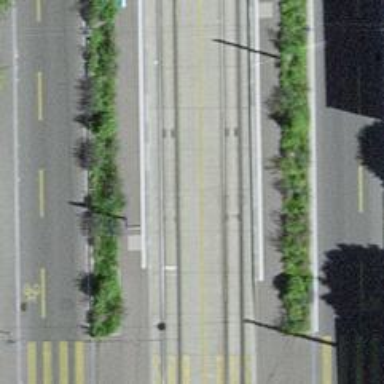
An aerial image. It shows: Tram stop with public transport stop position for trams.